Question: I'm trying to get my JSP file to use the ModelMap passed by my servlet, but am getting an empty string. Been trying to debug this for a while now, but haven't made any progress. Anyone know of the problem? I'm using the latest Spring 'WebInitializer' class. prints 'Hello' instead of 'Hello Bob' for me.
'''
<!DOCTYPE html>
<html>
<body>
Hello ${test}
</body>
</html>
'''
My controller
'''
@Controller
@RequestMapping("/")
public class HomeController {
@RequestMapping(method = RequestMethod.GET)
public String foo(ModelMap modelMap) throws Exception {
modelMap.addAttribute("test", "Bob");
return "index";
}
}
'''
'''
public class WebInitializer implements WebApplicationInitializer {
@Override
public void onStartup(ServletContext container) {
// Create the dispatcher servlet's Spring application context
AnnotationConfigWebApplicationContext dispatcherContext = new AnnotationConfigWebApplicationContext();
dispatcherContext.scan("com.myProject.bootstrap");
// Manage the lifecycle of the root application context
container.addListener(new ContextLoaderListener(dispatcherContext));
//Register and map the dispatcher servlet
ServletRegistration.Dynamic dispatcher =
container.addServlet("dispatcher", new DispatcherServlet(dispatcherContext));
dispatcher.setLoadOnStartup(1);
Set<String> mappingConflicts = dispatcher.addMapping("/views/*");
}
}
'''
Inside com.myProject.boostrap, I have
'''
@Configuration
@ComponentScan(basePackages = {"com.myProject"})
@EnableWebMvc
public class AppConfiguration {
@Bean
public InternalResourceViewResolver internalResourceViewResolver() {
InternalResourceViewResolver internalResourceViewResolver = new InternalResourceViewResolver();
internalResourceViewResolver.setPrefix("/WEB-INF/views/");
internalResourceViewResolver.setSuffix(".jsp");
return internalResourceViewResolver;
}
}
'''
'''
<web-app xmlns="http://java.sun.com/xml/ns/javaee"
xmlns:xsi="http://www.w3.org/2001/XMLSchema-instance"
xsi:schemaLocation="http://java.sun.com/xml/ns/javaee http://java.sun.com/xml/ns/javaee/web-app_3_0.xsd"
version="3.0">
</web-app>
'''

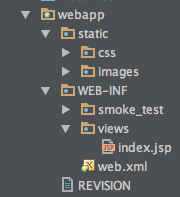
Answer: Try returning "forward:index" instead.
You can also change return type of your handler to 'ModelAndView' and set view name and model while returning the modelAndView object.